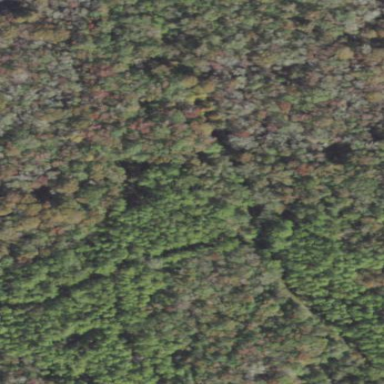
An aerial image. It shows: Forest area dominated by needle-leaved trees.